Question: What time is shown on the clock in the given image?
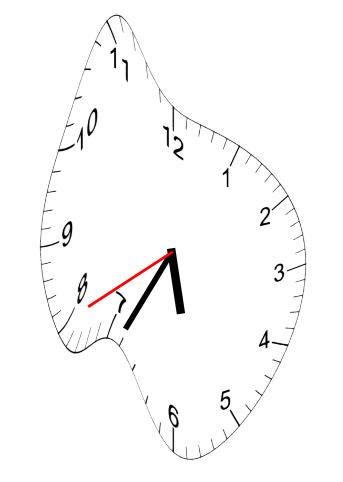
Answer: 05:34:40